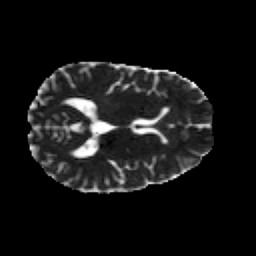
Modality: MD
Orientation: axial
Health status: healthy
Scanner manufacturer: philips
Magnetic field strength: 3 T
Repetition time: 9.75 s
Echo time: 0.092 s